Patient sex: M
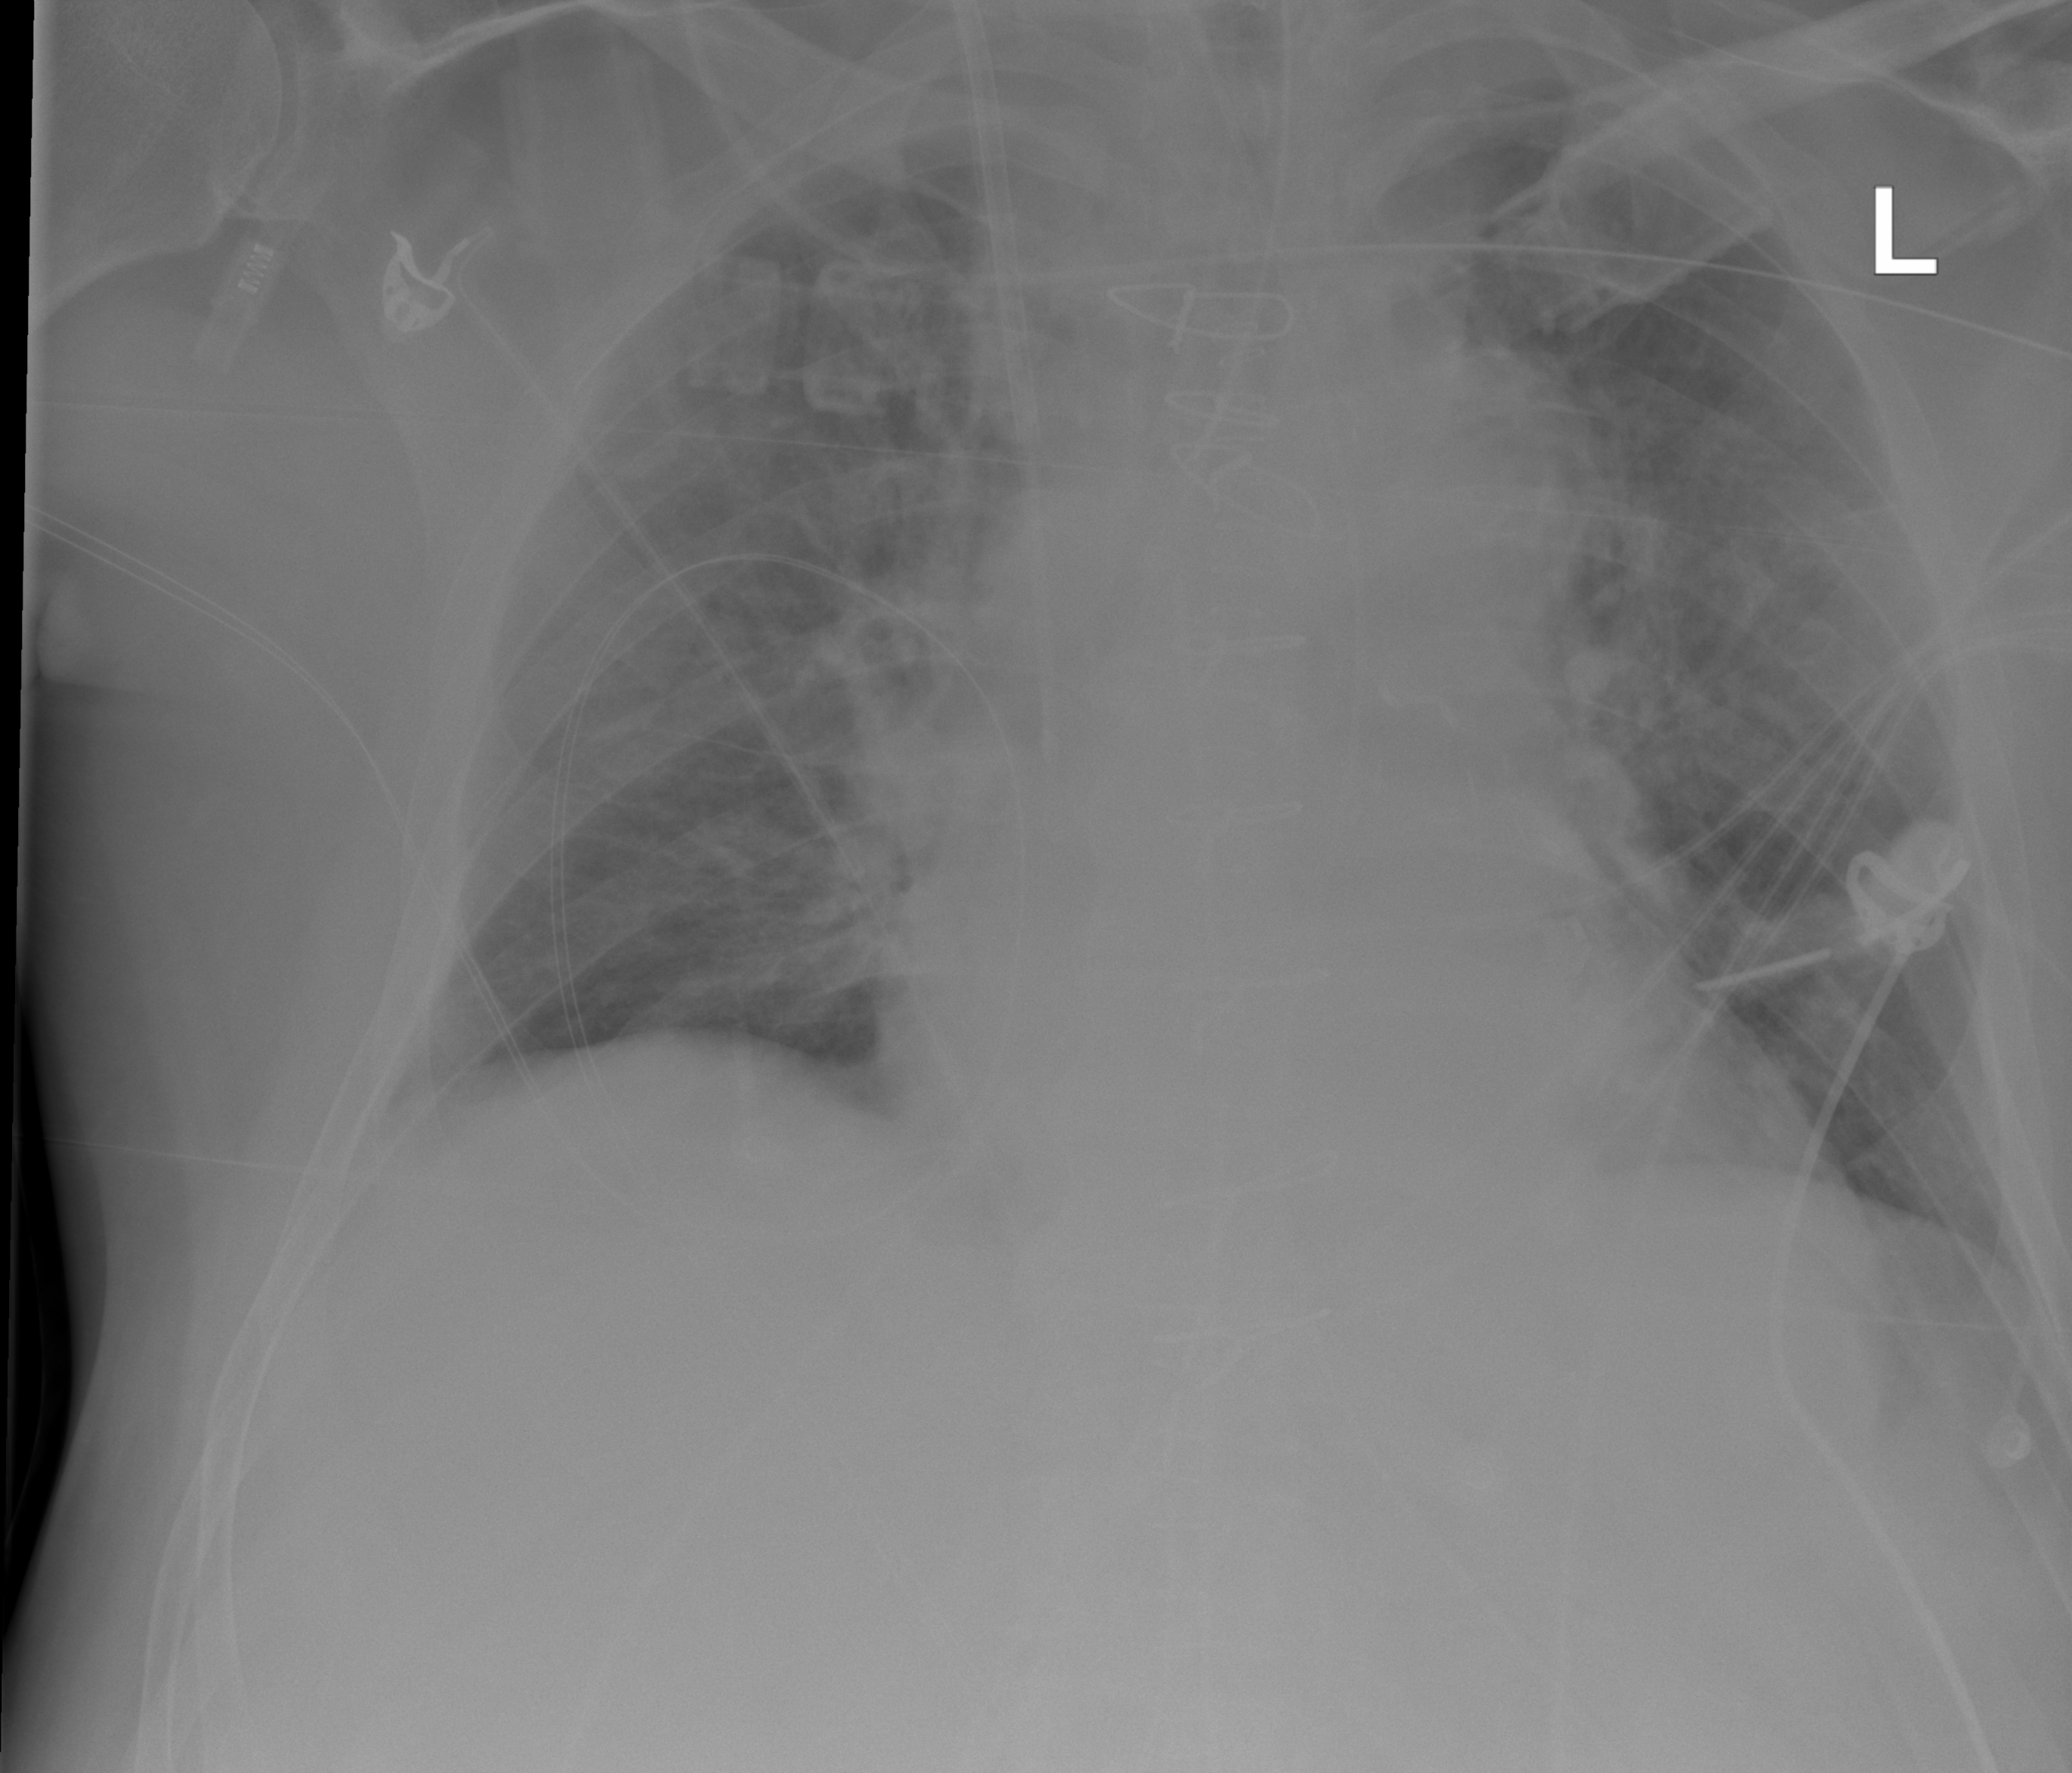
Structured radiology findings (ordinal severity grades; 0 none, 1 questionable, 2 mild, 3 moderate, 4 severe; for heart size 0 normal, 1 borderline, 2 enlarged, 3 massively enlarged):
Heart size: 2
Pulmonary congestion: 2
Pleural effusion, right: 0
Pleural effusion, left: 0
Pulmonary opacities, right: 2
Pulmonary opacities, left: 2
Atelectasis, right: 0
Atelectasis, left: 0